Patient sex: M
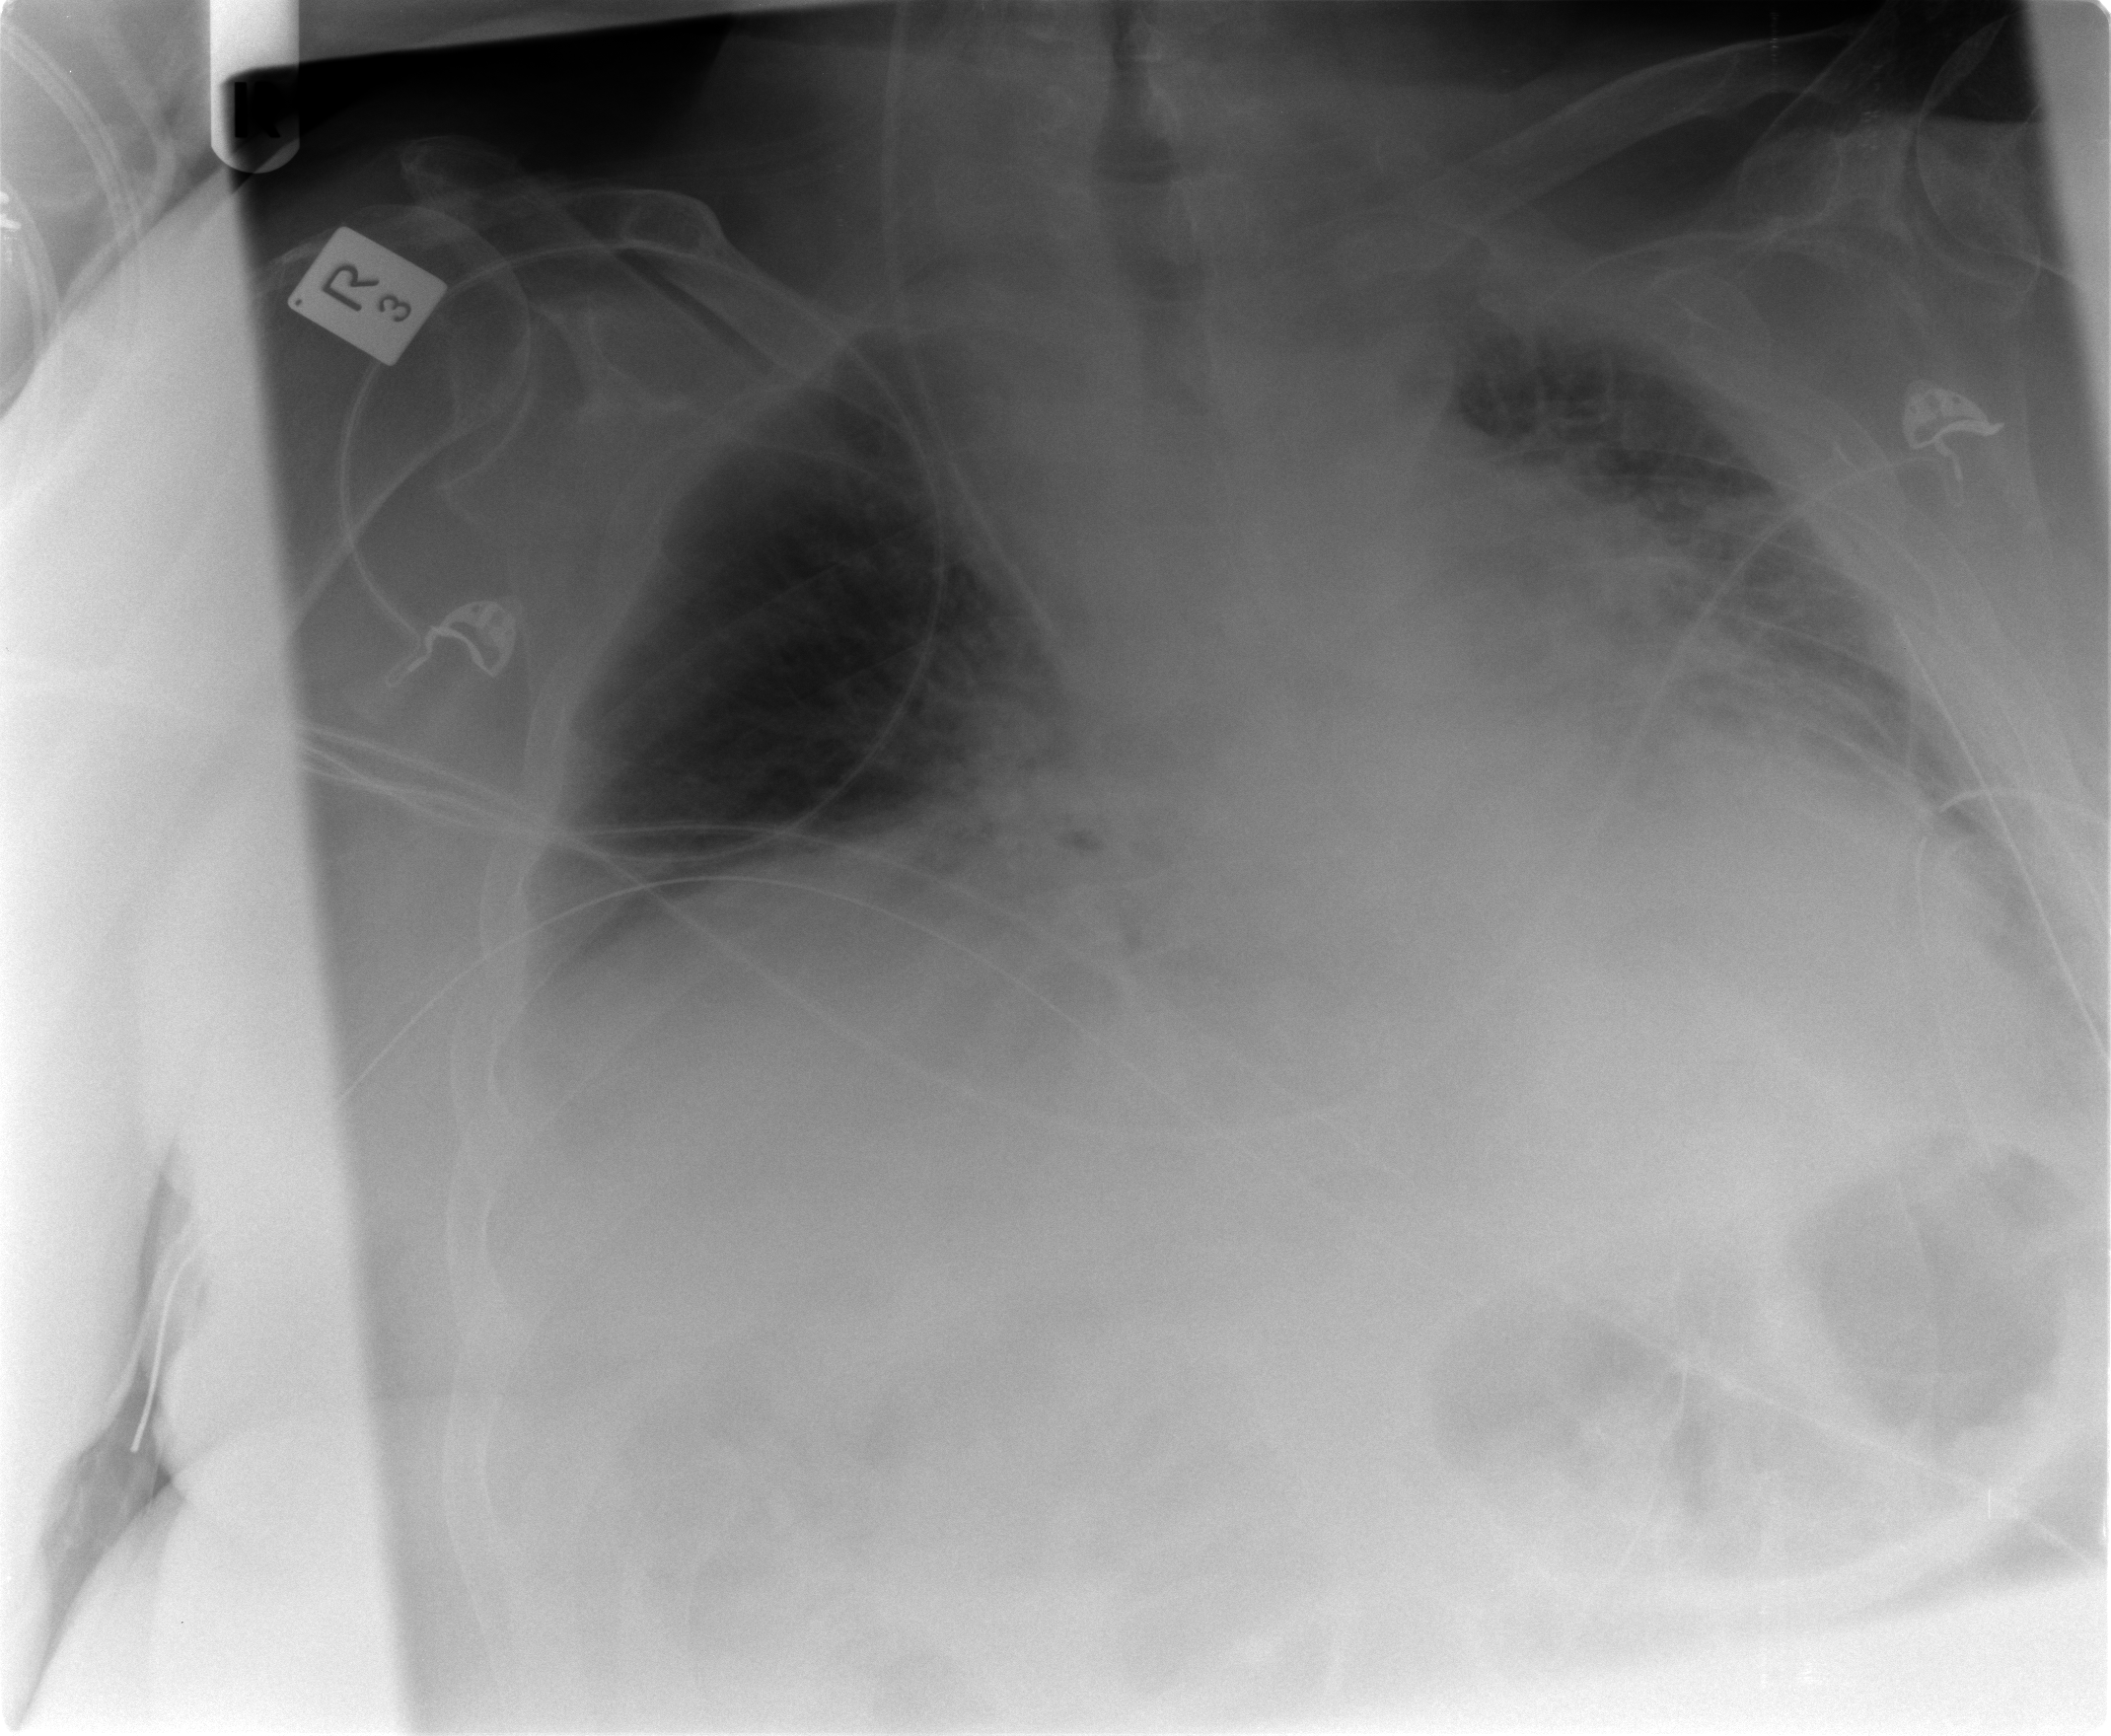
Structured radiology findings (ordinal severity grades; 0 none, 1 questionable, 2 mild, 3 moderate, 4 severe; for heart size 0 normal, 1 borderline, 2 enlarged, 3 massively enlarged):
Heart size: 2
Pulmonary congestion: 2
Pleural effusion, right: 1
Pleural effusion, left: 1
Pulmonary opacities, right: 1
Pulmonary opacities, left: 1
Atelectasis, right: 2
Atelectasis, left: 2